Question: I am trying to create new trigger like this. But it gives me an error.
'''
DELIMITER $$
CREATE TRIGGER email_postid_truncate BEFORE INSERT
ON email_postid
BEGIN
SET @cnt = (SELECT count(*) FROM email_postid WHERE status='Remaining');
IF @cnt = 0 THEN
--My query
END IF;
END $$
DELIMITER ;
'''
This trigger gives error like this

Please help.
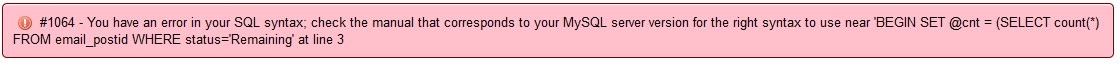
Answer: You have missed 'FOR EACH ROW' <URL>
'''
CREATE TRIGGER email_postid_truncate BEFORE INSERT
ON email_postid
FOR EACH ROW
BEGIN
....
'''